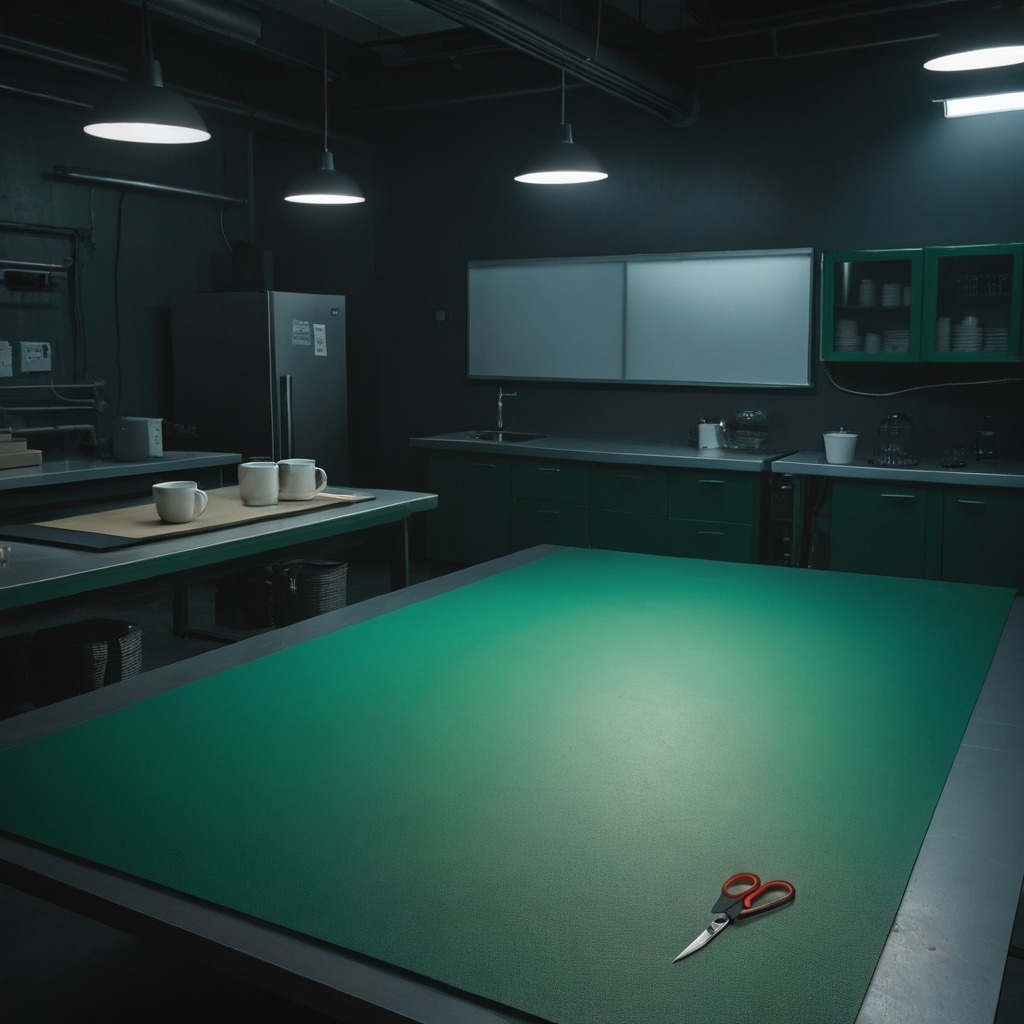
A scissor is lying on the tabletop.